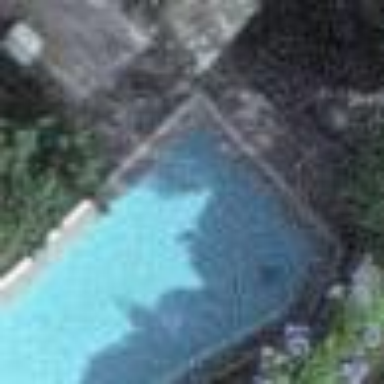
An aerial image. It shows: Swimming pool located in leisure land.